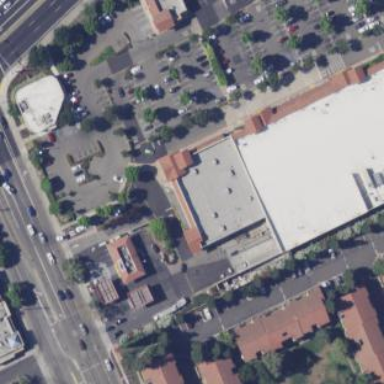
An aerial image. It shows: Retail building.